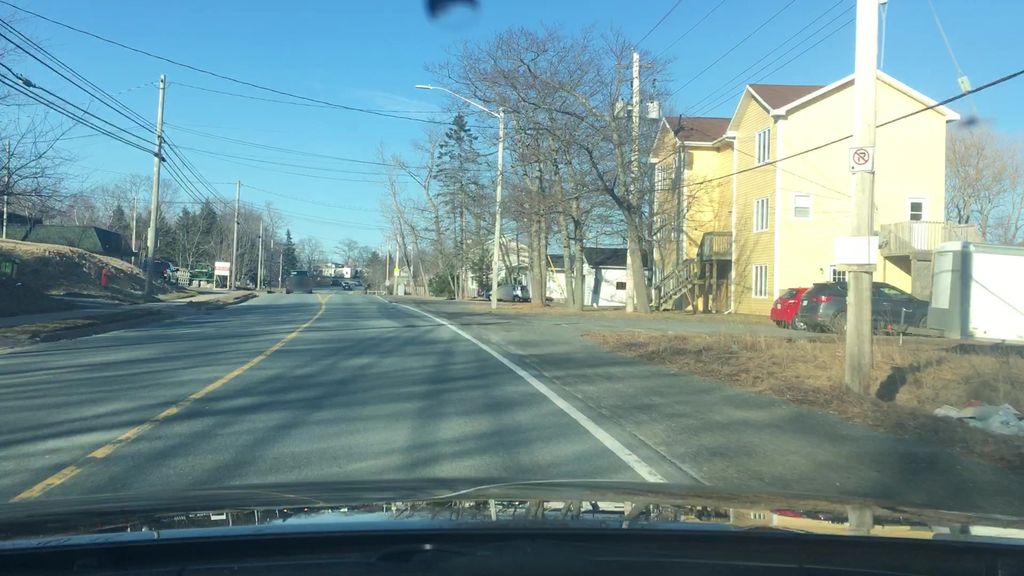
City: halifax